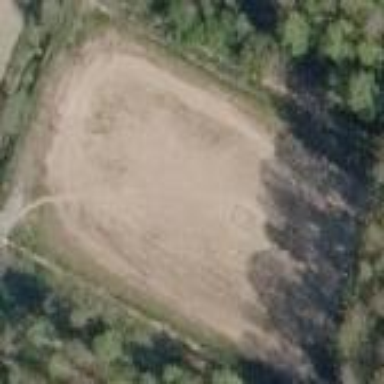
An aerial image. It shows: Gravel pitch used for leisure land activities.